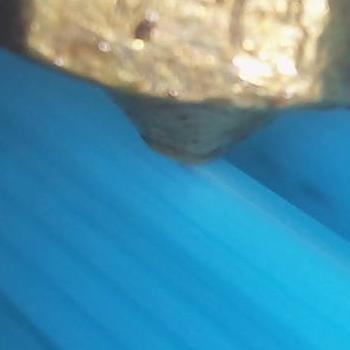
Flow rate: 47%